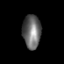
Tissue: prostate
Cell type: T cells
Senescence score: 0.7002
Nuclear area (px): 597
Mean DAPI intensity: 105.472